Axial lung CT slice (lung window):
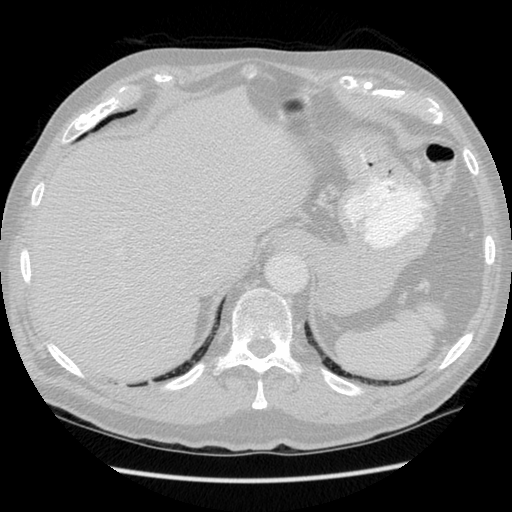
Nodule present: no